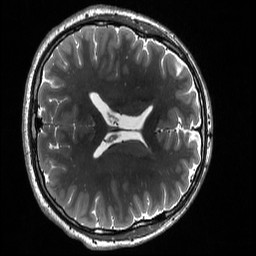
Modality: T2w
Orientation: axial
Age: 19
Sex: male